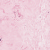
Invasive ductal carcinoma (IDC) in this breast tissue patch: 0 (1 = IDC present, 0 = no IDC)